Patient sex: M
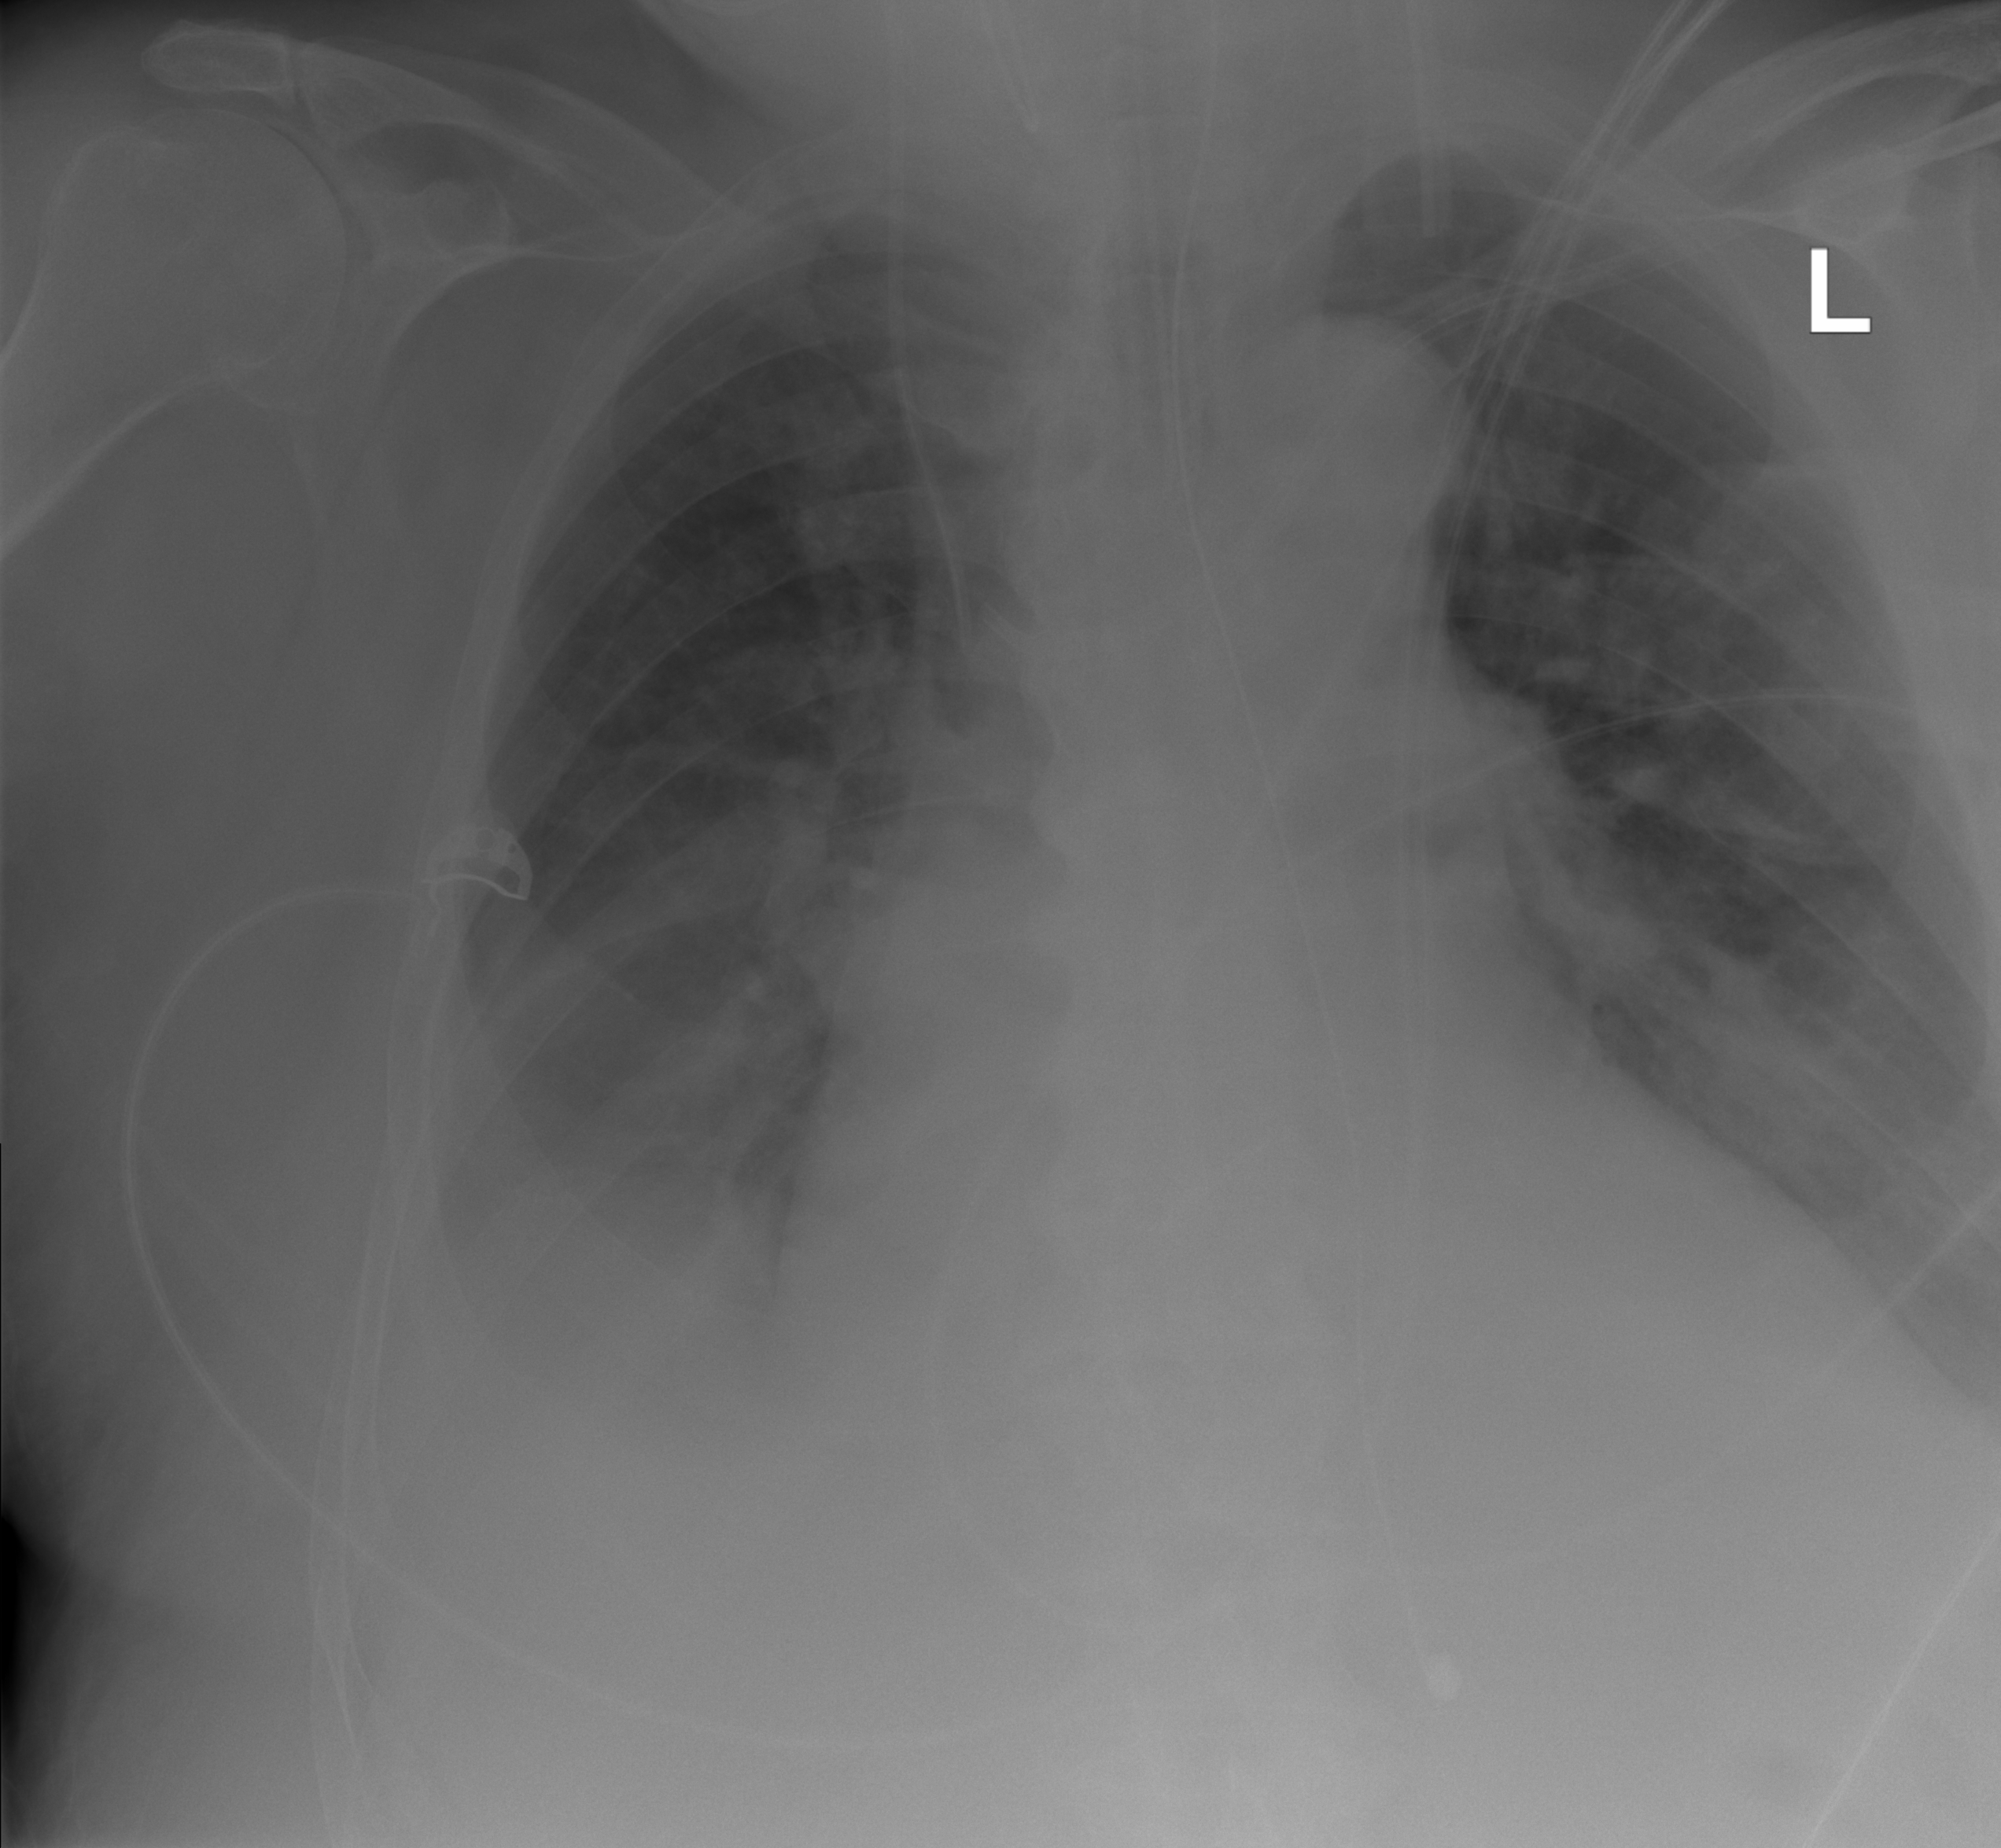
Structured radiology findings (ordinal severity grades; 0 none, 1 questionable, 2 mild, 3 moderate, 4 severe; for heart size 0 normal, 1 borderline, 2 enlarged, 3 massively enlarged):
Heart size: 2
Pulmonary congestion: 0
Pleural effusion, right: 2
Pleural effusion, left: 2
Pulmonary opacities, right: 0
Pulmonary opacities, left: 0
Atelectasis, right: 2
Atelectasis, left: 2